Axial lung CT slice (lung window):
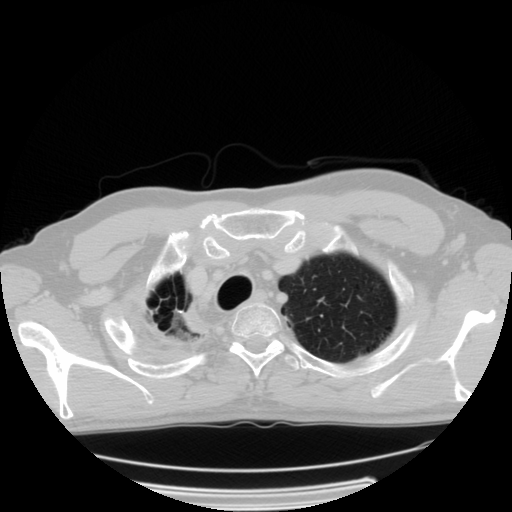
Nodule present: no